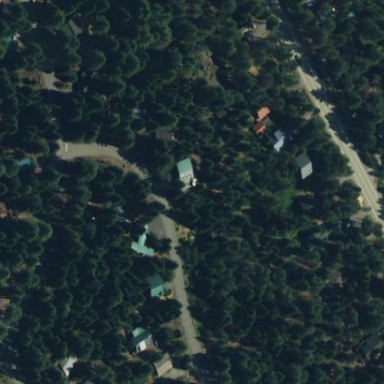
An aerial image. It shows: Evergreen needle-leaved forest.